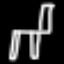
Label: chair